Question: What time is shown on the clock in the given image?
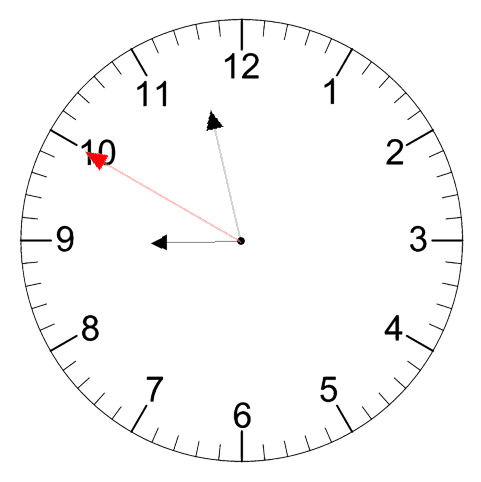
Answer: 08:57:50